Question: I would like to have a seperate form that shows "along" with my main form, so it does not overlap the main form.
Here's an example:
Notice how the main program, overlaps the log? I can't figure out how to do that in Delphi.
Thanks!
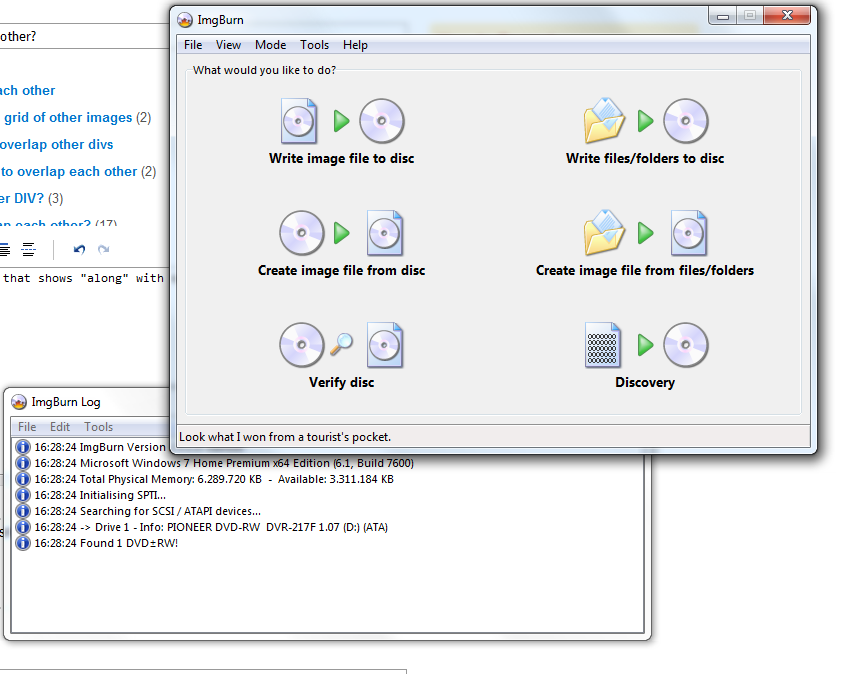
Answer: The answers to this question lie in the very useful <URL> MSDN topic.
The pertinent information is:
> An overlapped or pop-up window can be
owned by another overlapped or pop-up
window. Being owned places several
constraints on a window.- - -
The main form in your app is the owner (in Windows terminology rather than Delphi terminology) of the other popup windows. The first bullet point above implies that the owned windows always appear above the main form (the owner).
Try creating an app with 3 forms and show them all. The .dpr would look like this:
'''
program OwnedWindows;
uses
Forms,
Main in 'Main.pas' {MainForm},
Popup1 in 'Popup1.pas' {PopupForm1},
Popup2 in 'Popup2.pas' {PopupForm2};
{$R *.res}
begin
Application.Initialize;
Application.MainFormOnTaskbar := True;
Application.CreateForm(TMainForm, Main);
Application.CreateForm(TPopupForm1, PopupForm1);
Application.CreateForm(TPopupForm2, PopupForm2);
PopupForm1.Show;
PopupForm2.Show;
Application.Run;
end.
'''
You will see that the main form is always underneath the other two forms, but these other owned forms can be above or below each other. When you minimize the main form they all disappear.
You could if you want make all of your forms top-level unowned windows:
'''
procedure TPopupForm1.CreateParams(var Params: TCreateParams);
begin
inherited;
Params.WndParent := 0;
end;
'''
And like wise for TPopupForm2 in my example. This would result in all 3 windows having taskbar buttons.
One other approach is to revert to the pre-Vista way of things and make the Application's hidden window be the top-level owner window. You do this by making sure that Application.MainFormOnTaskbar is False. Skip all the CreateParams code and you'll now have a single window on the taskbar and any of your windows can be above any other because the top-level owner window is the hidden window Application.Handle. Of course the downside is that you lose your Aero Peek.
So, I guess what you need to do is to make the main form appear on the taskbar as usual, but ensure that the other forms are not owned (in the Windows sense) by the main form. But they need to be owned to avoid having them in the taskbar. So you can make the hidden application window be the owner using the CreateParams method, like so:
'''
procedure TOverlappedPopupForm.CreateParams(var Params: TCreateParams);
begin
inherited;
Params.WndParent := Application.Handle;
end;
'''
Although you state otherwise in the comments, when I do this I find that the popup form is indeed hidden when I minimize the main form. And it is shown again when the main form is restored. Thus I think this does solve your problem completely.